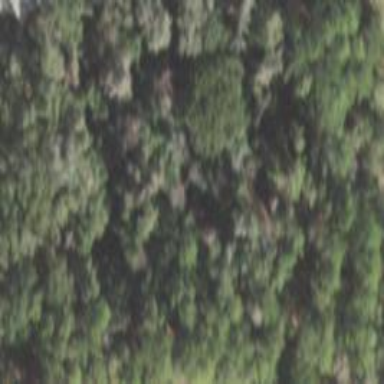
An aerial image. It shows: Mixed woodland area with various types of leaves.